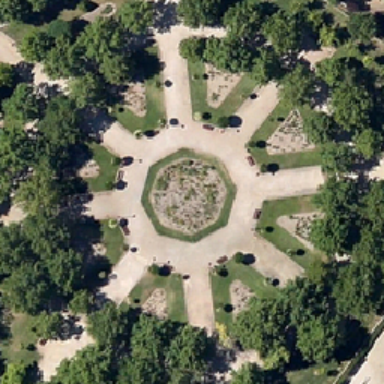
The woods are surrounded by polygons .